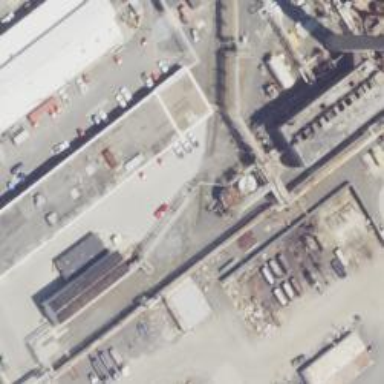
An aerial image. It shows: Industrial building.